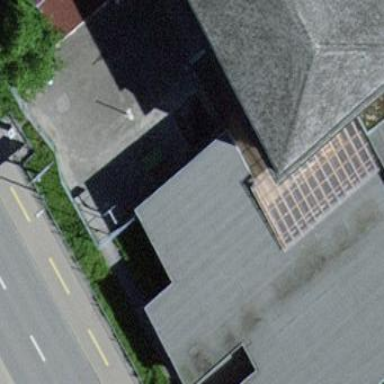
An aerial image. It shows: View of roof of building.